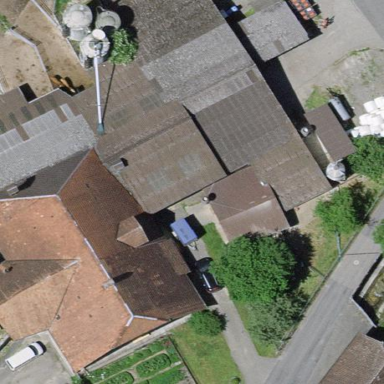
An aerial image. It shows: Farm building.